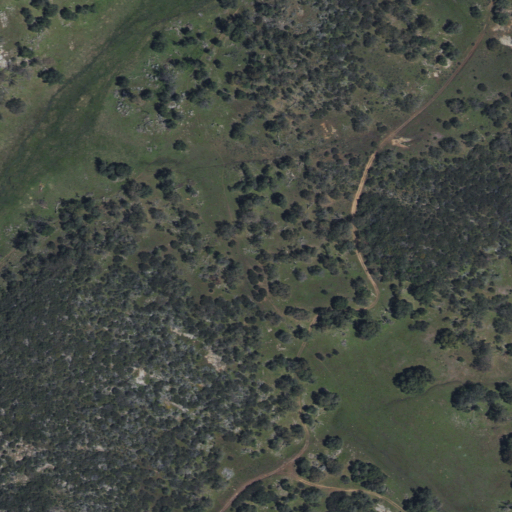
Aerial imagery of bench in California named Las Bancas containing shrub, open development, mixed forest, grassland, and herbaceous wetlands